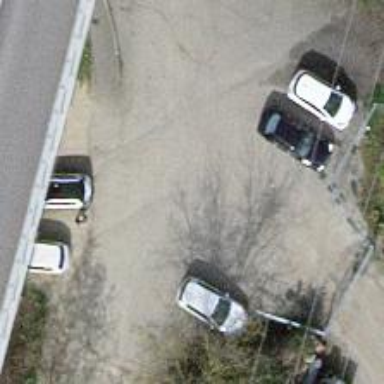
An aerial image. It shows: Parking area with surface.